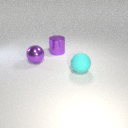
large purple metal cylinder to the left of large cyan rubber sphere